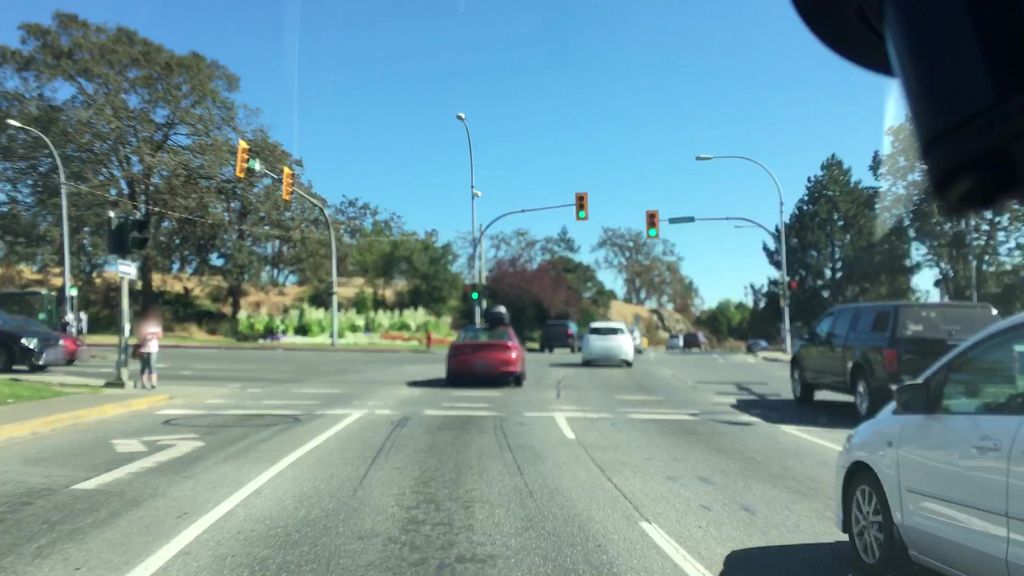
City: victoria